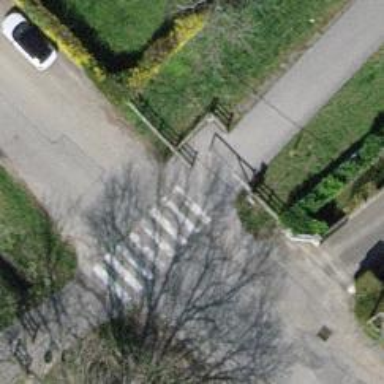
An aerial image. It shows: Double cycle barrier is in place.